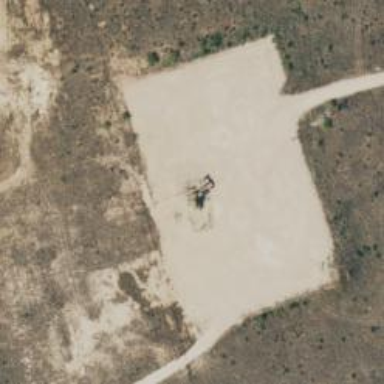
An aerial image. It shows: Petroleum well.